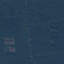
Land use / land cover class: Forest